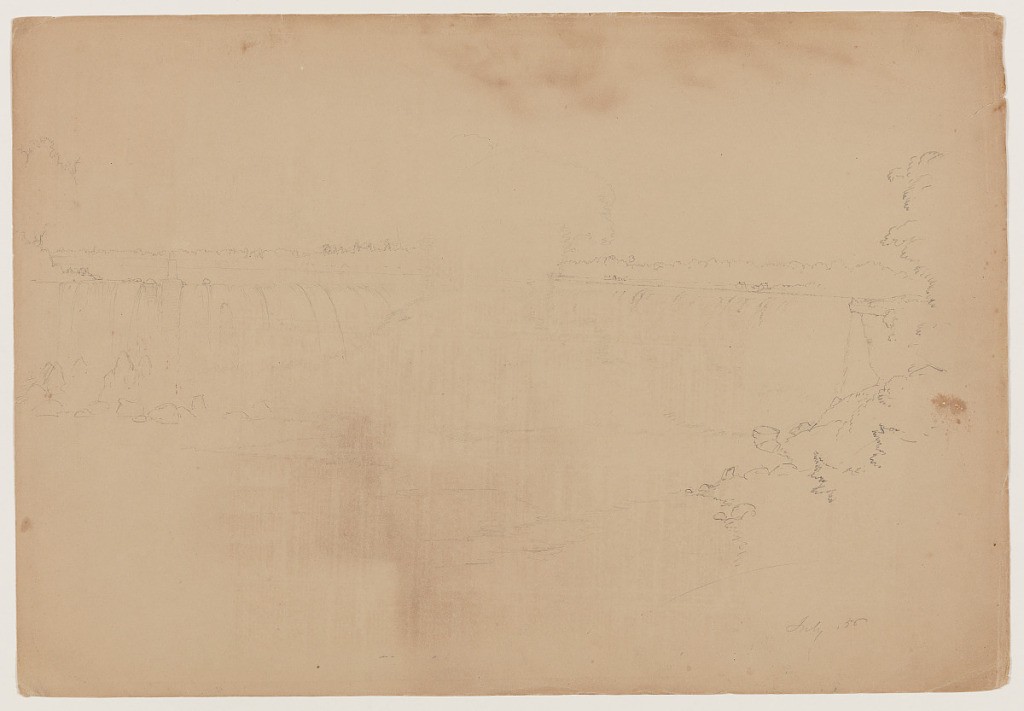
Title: Horseshoe Falls from the Canadian Bank, Niagara Falls, Canada
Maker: Frederic Edwin Church, American, 1826–1900
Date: July 1856
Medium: Graphite on tan wove paper
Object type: drawing
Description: Landscape sketch showing a view of Horseshoe Falls from the Canadian bank in Niagara Falls, Canada. In the foreground at right, the edge of a nearby tree is visible, which gives way to a view of the nearby cliffside, strewn with large boulders at the water's edge. The river's churning waters at the base of the falls comprises the middle distance at center. A column of mist is also propelled upwards by the force of the falling water, which wraps around the mist and stretches horizontally across the composition. The Terrapin Tower is visible at left above a pile of large boulders at the base of the falls. Table Rock is possibly included at far right. In the background, the heavily wooded Canadian bank of the Niagara River extends across the horizon.